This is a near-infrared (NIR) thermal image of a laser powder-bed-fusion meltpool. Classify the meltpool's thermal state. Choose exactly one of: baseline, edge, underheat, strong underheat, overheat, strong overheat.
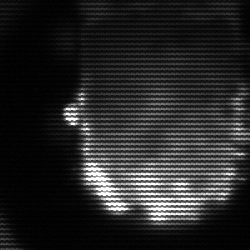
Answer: baseline